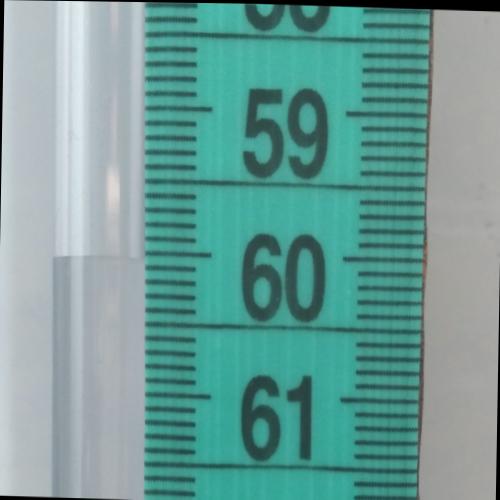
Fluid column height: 60.0 cm